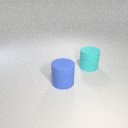
large cyan rubber cylinder to the right of large blue rubber cylinder